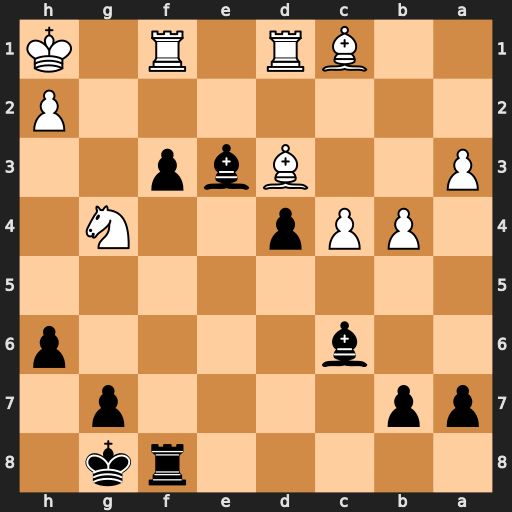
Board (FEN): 5rk1/pp4p1/2b4p/8/1PPp2N1/P2Bbp2/7P/2BR1R1K
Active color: b
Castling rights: -
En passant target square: -
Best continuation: f2+ Be4 Bxe4#